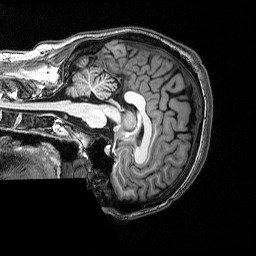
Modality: T1w
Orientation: sagittal
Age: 26
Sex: male
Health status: healthy
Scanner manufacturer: siemens
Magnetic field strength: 3 T
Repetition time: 2.53 s
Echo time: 0.00339 s